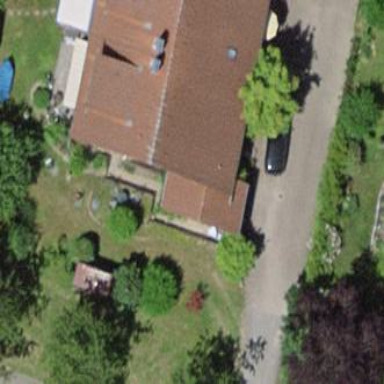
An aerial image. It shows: Semi-detached house.